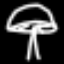
Label: mushroom